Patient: sex M, age 46
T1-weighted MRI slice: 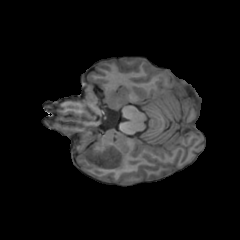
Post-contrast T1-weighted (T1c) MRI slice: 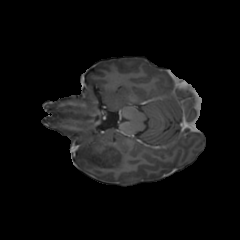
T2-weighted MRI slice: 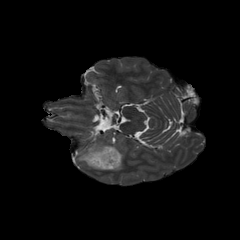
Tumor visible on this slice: yes
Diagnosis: Oligodendroglioma, IDH-mutant, 1p/19q-codeleted
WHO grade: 2